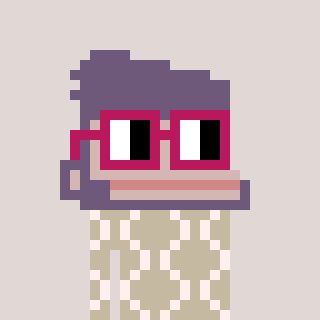
a pixel art character with square dark red glasses, a ape-shaped head and a bege-colored body on a warm background